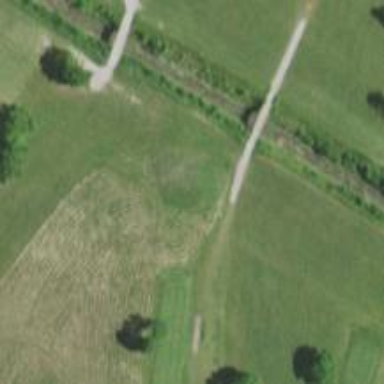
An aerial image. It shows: Pathway for golfing.